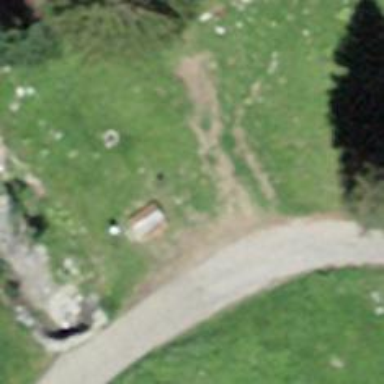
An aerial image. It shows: Picnic table located in leisure land area.